Question: What type of passsport is  an option in the image?
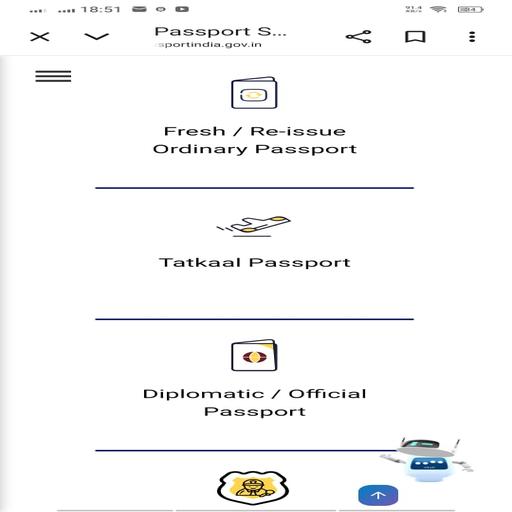
Answer: Ordinary